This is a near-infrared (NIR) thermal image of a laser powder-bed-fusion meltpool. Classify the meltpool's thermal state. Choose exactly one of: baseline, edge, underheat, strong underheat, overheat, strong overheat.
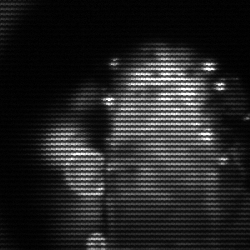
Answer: strong underheat